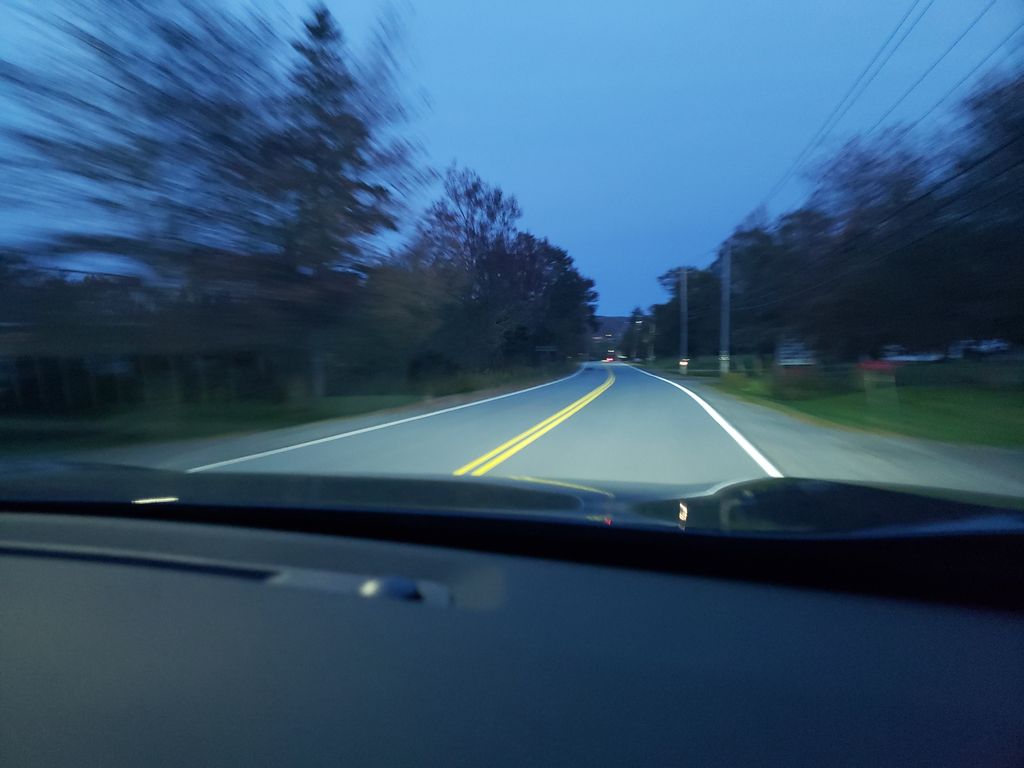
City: halifax